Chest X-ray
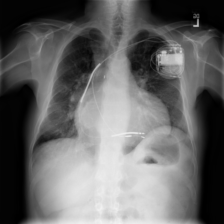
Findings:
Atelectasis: negative
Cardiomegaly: positive
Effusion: negative
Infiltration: negative
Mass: negative
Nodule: negative
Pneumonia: negative
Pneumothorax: negative
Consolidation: negative
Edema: negative
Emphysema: negative
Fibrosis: negative
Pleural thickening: negative
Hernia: negative